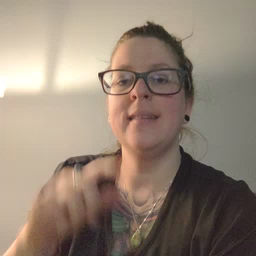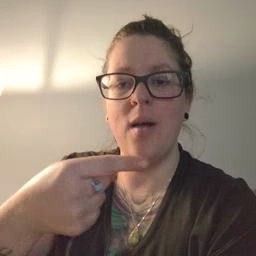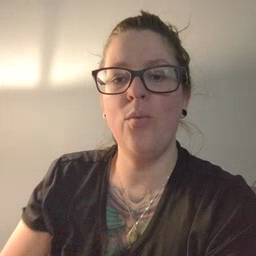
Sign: owie